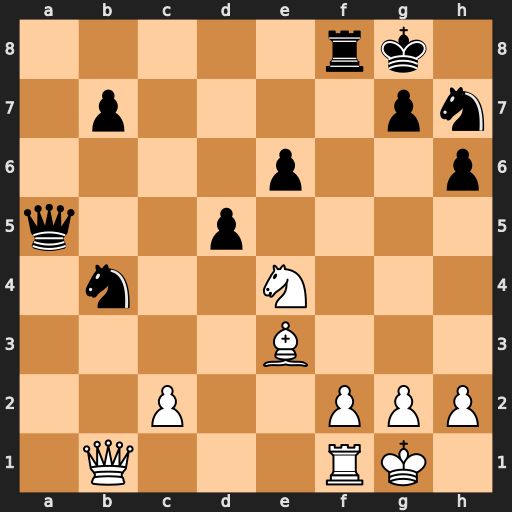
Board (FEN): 5rk1/1p4pn/4p2p/q2p4/1n2N3/4B3/2P2PPP/1Q3RK1
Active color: w
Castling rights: -
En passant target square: -
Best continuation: Bd2 dxe4 Bxb4 Qa6 Bxf8